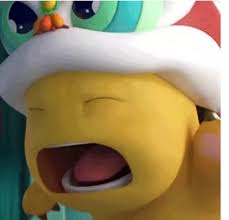
Label: nailong